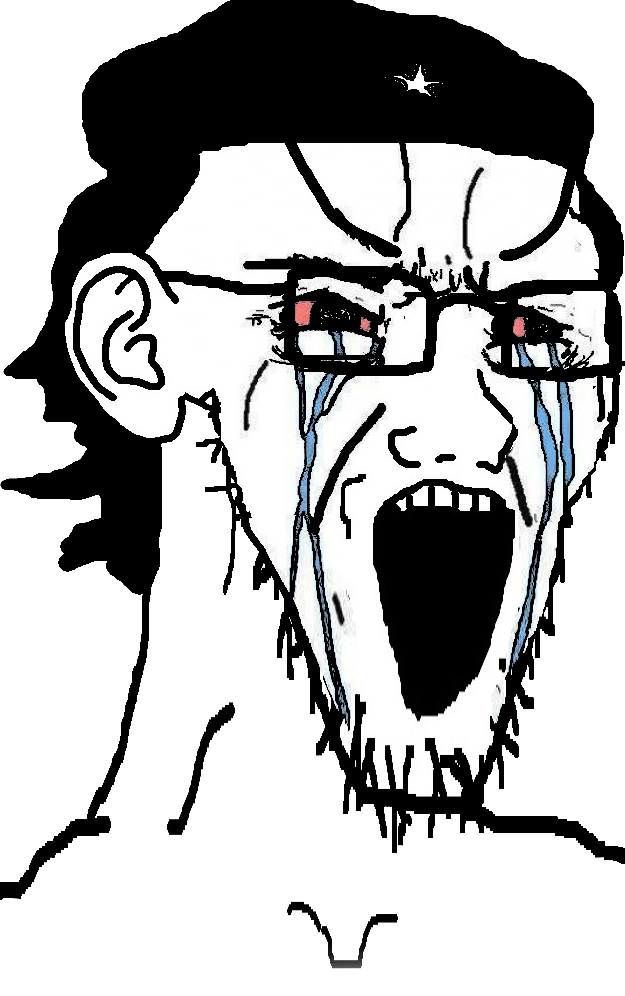
Label: 5_Soyjak